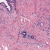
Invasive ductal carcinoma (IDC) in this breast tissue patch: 0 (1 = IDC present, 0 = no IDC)